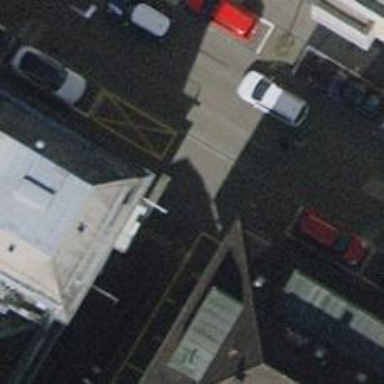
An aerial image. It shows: Unmarked crossing with traffic calming table.